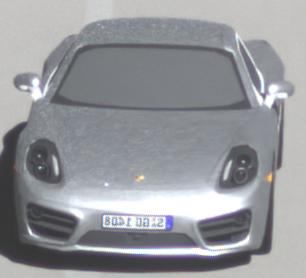
Make: Porsche
Model: Cayman
Detailed model: Cayman (981C)
Model produced from: 2013/03
Model produced until: 2014/04
Doors: 2
Color: white
Road condition: dry road
Daytime: midday
Contrast: high contrast